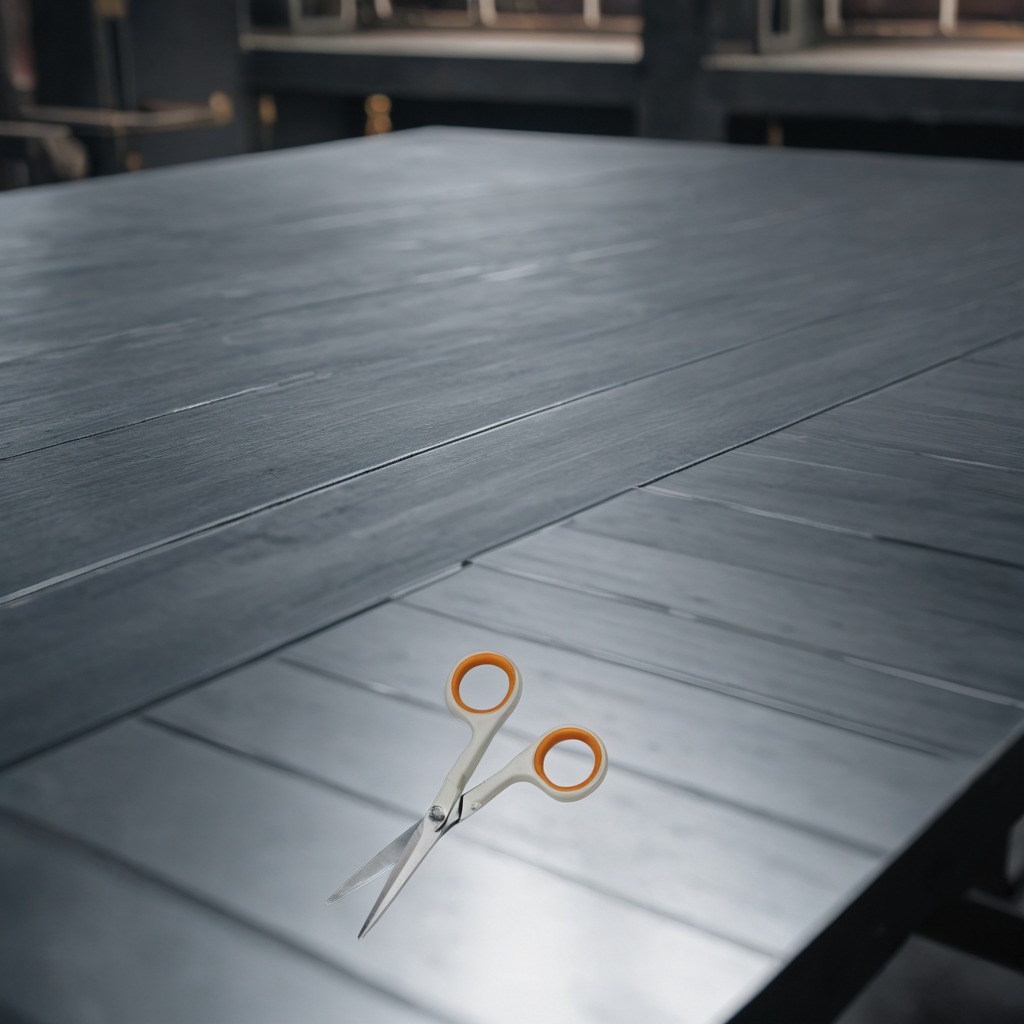
A scissor lies on a cold steel table in a mining workshop gritty textures.